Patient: sex F, age 77
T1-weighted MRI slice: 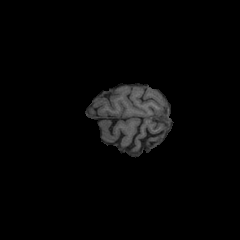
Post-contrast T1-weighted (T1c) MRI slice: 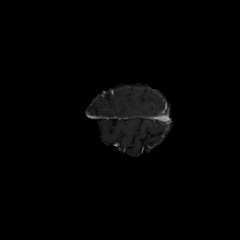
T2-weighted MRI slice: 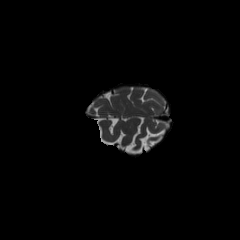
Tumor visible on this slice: no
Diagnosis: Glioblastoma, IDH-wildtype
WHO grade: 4